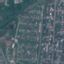
Land use / land cover class: Residential